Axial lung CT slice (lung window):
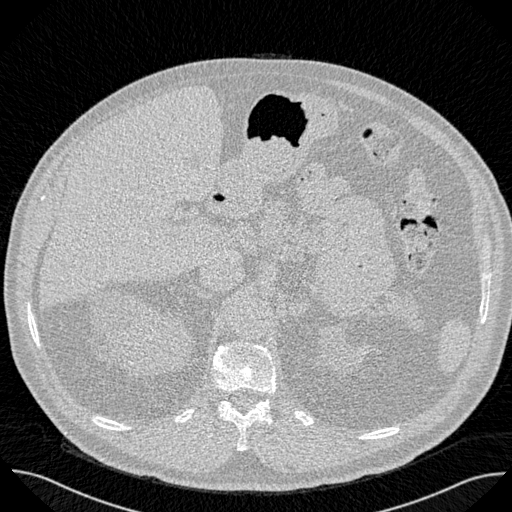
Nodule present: no